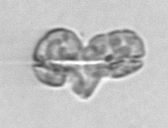
Label: Karenia